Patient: sex M, age 42
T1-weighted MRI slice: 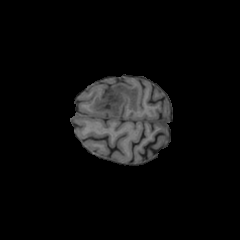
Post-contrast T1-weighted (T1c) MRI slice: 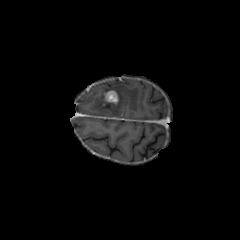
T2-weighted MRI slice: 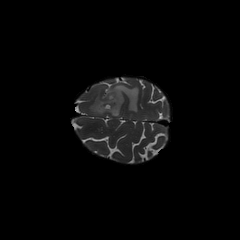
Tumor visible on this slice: yes
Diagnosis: Glioblastoma, IDH-wildtype
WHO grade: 4